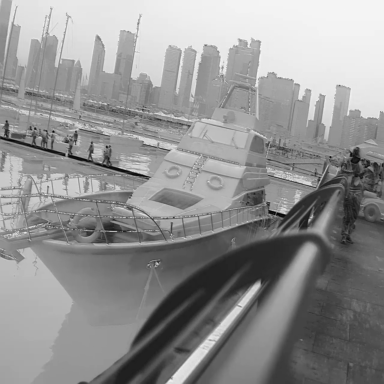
There are three sailboats in the infrared image.